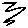
Label: zigzag